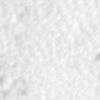
Label: no_change